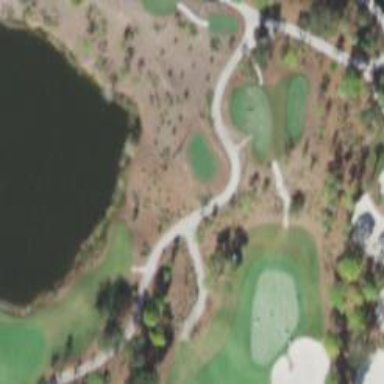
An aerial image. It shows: Footway that doubles as golf path.